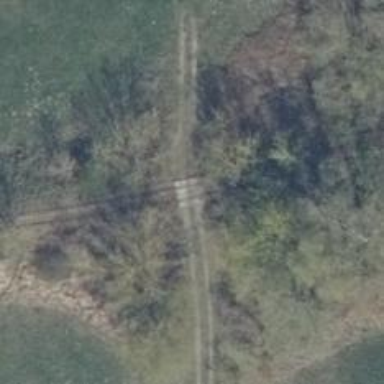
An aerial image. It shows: Abandoned railway.